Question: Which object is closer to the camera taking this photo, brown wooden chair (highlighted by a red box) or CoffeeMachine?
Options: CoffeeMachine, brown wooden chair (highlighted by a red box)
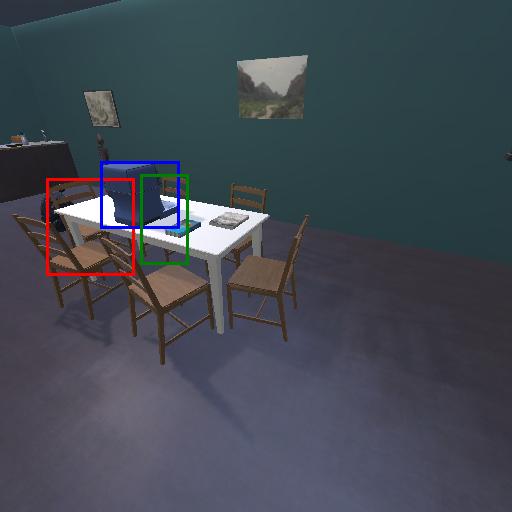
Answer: CoffeeMachine